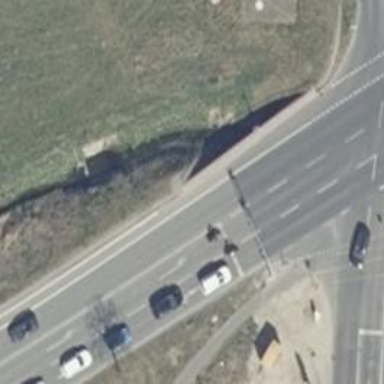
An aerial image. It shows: Road with traffic signals.